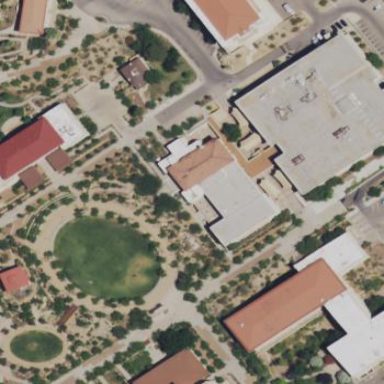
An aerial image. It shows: University building.